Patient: sex M, age 65
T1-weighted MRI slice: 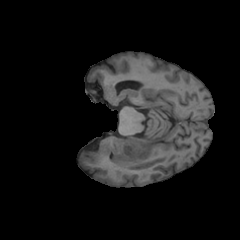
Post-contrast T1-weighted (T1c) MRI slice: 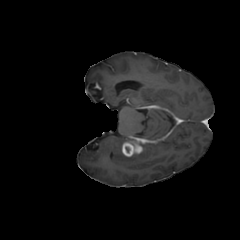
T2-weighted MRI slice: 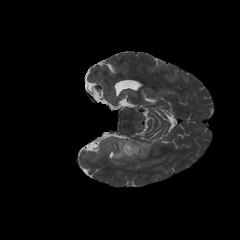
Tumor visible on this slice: yes
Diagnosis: Glioblastoma, IDH-wildtype
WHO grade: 4